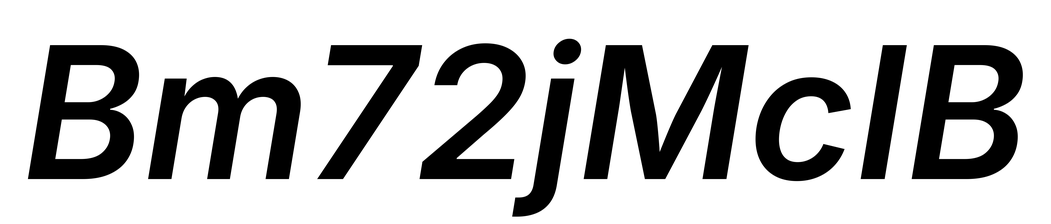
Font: Inter-Italic_SemiBold_Italic